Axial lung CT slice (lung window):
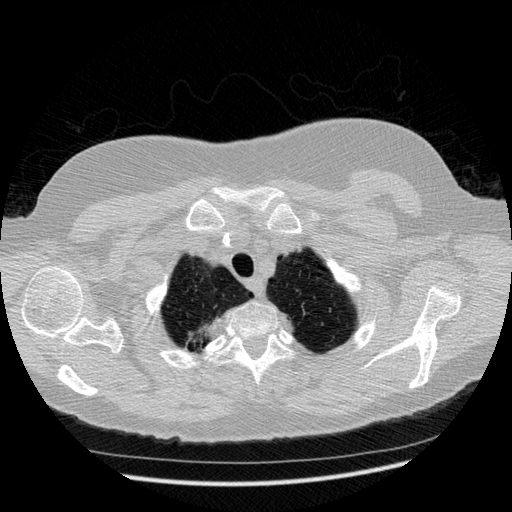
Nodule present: no